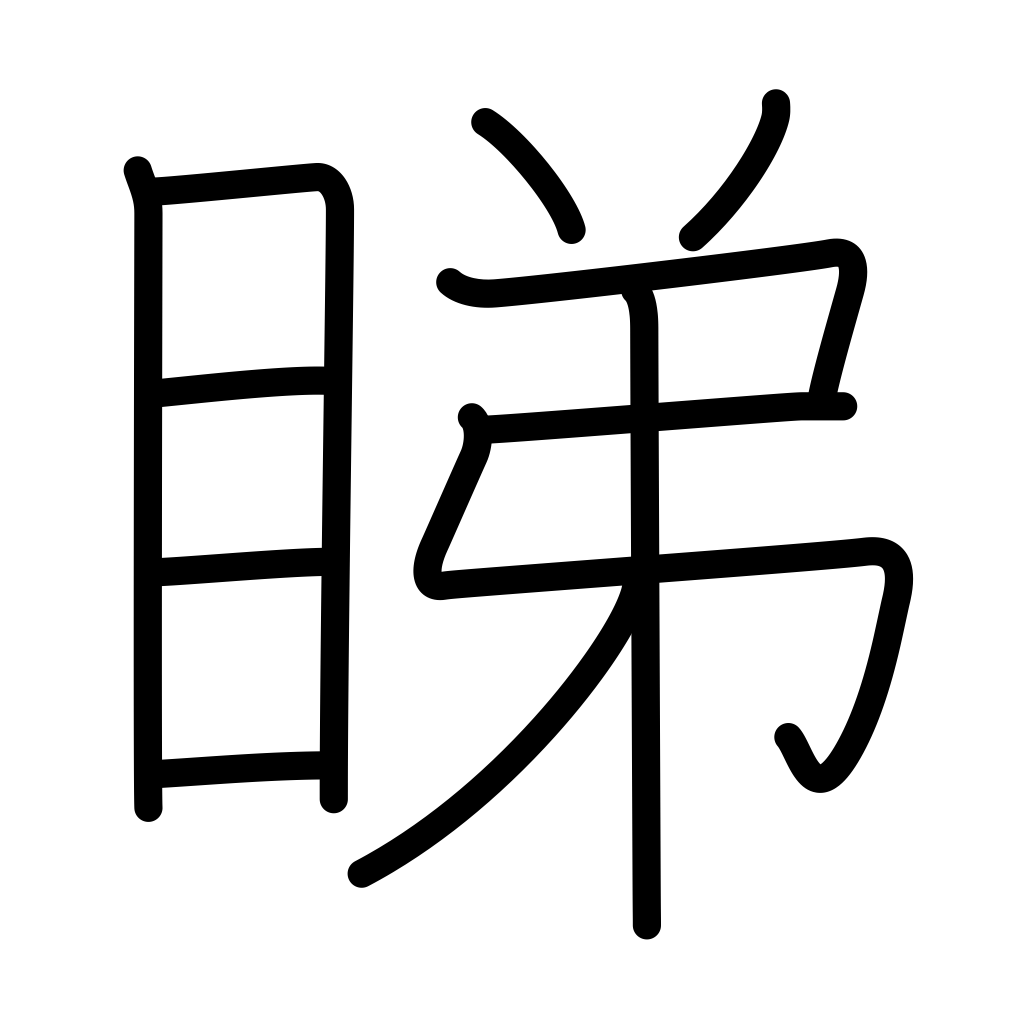
Meaning: looking askance at